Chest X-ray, AP view. Patient: 31 years old, sex M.
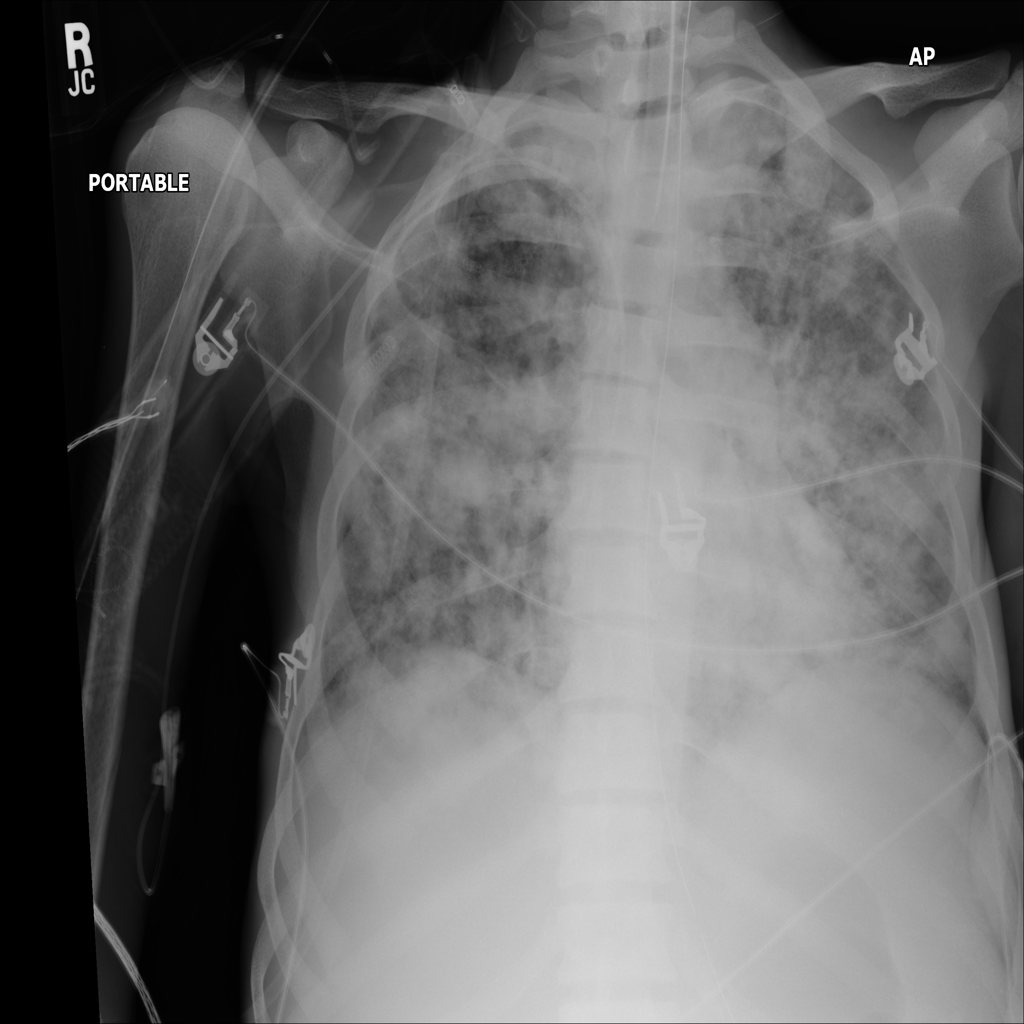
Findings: Infiltration